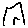
Label: house